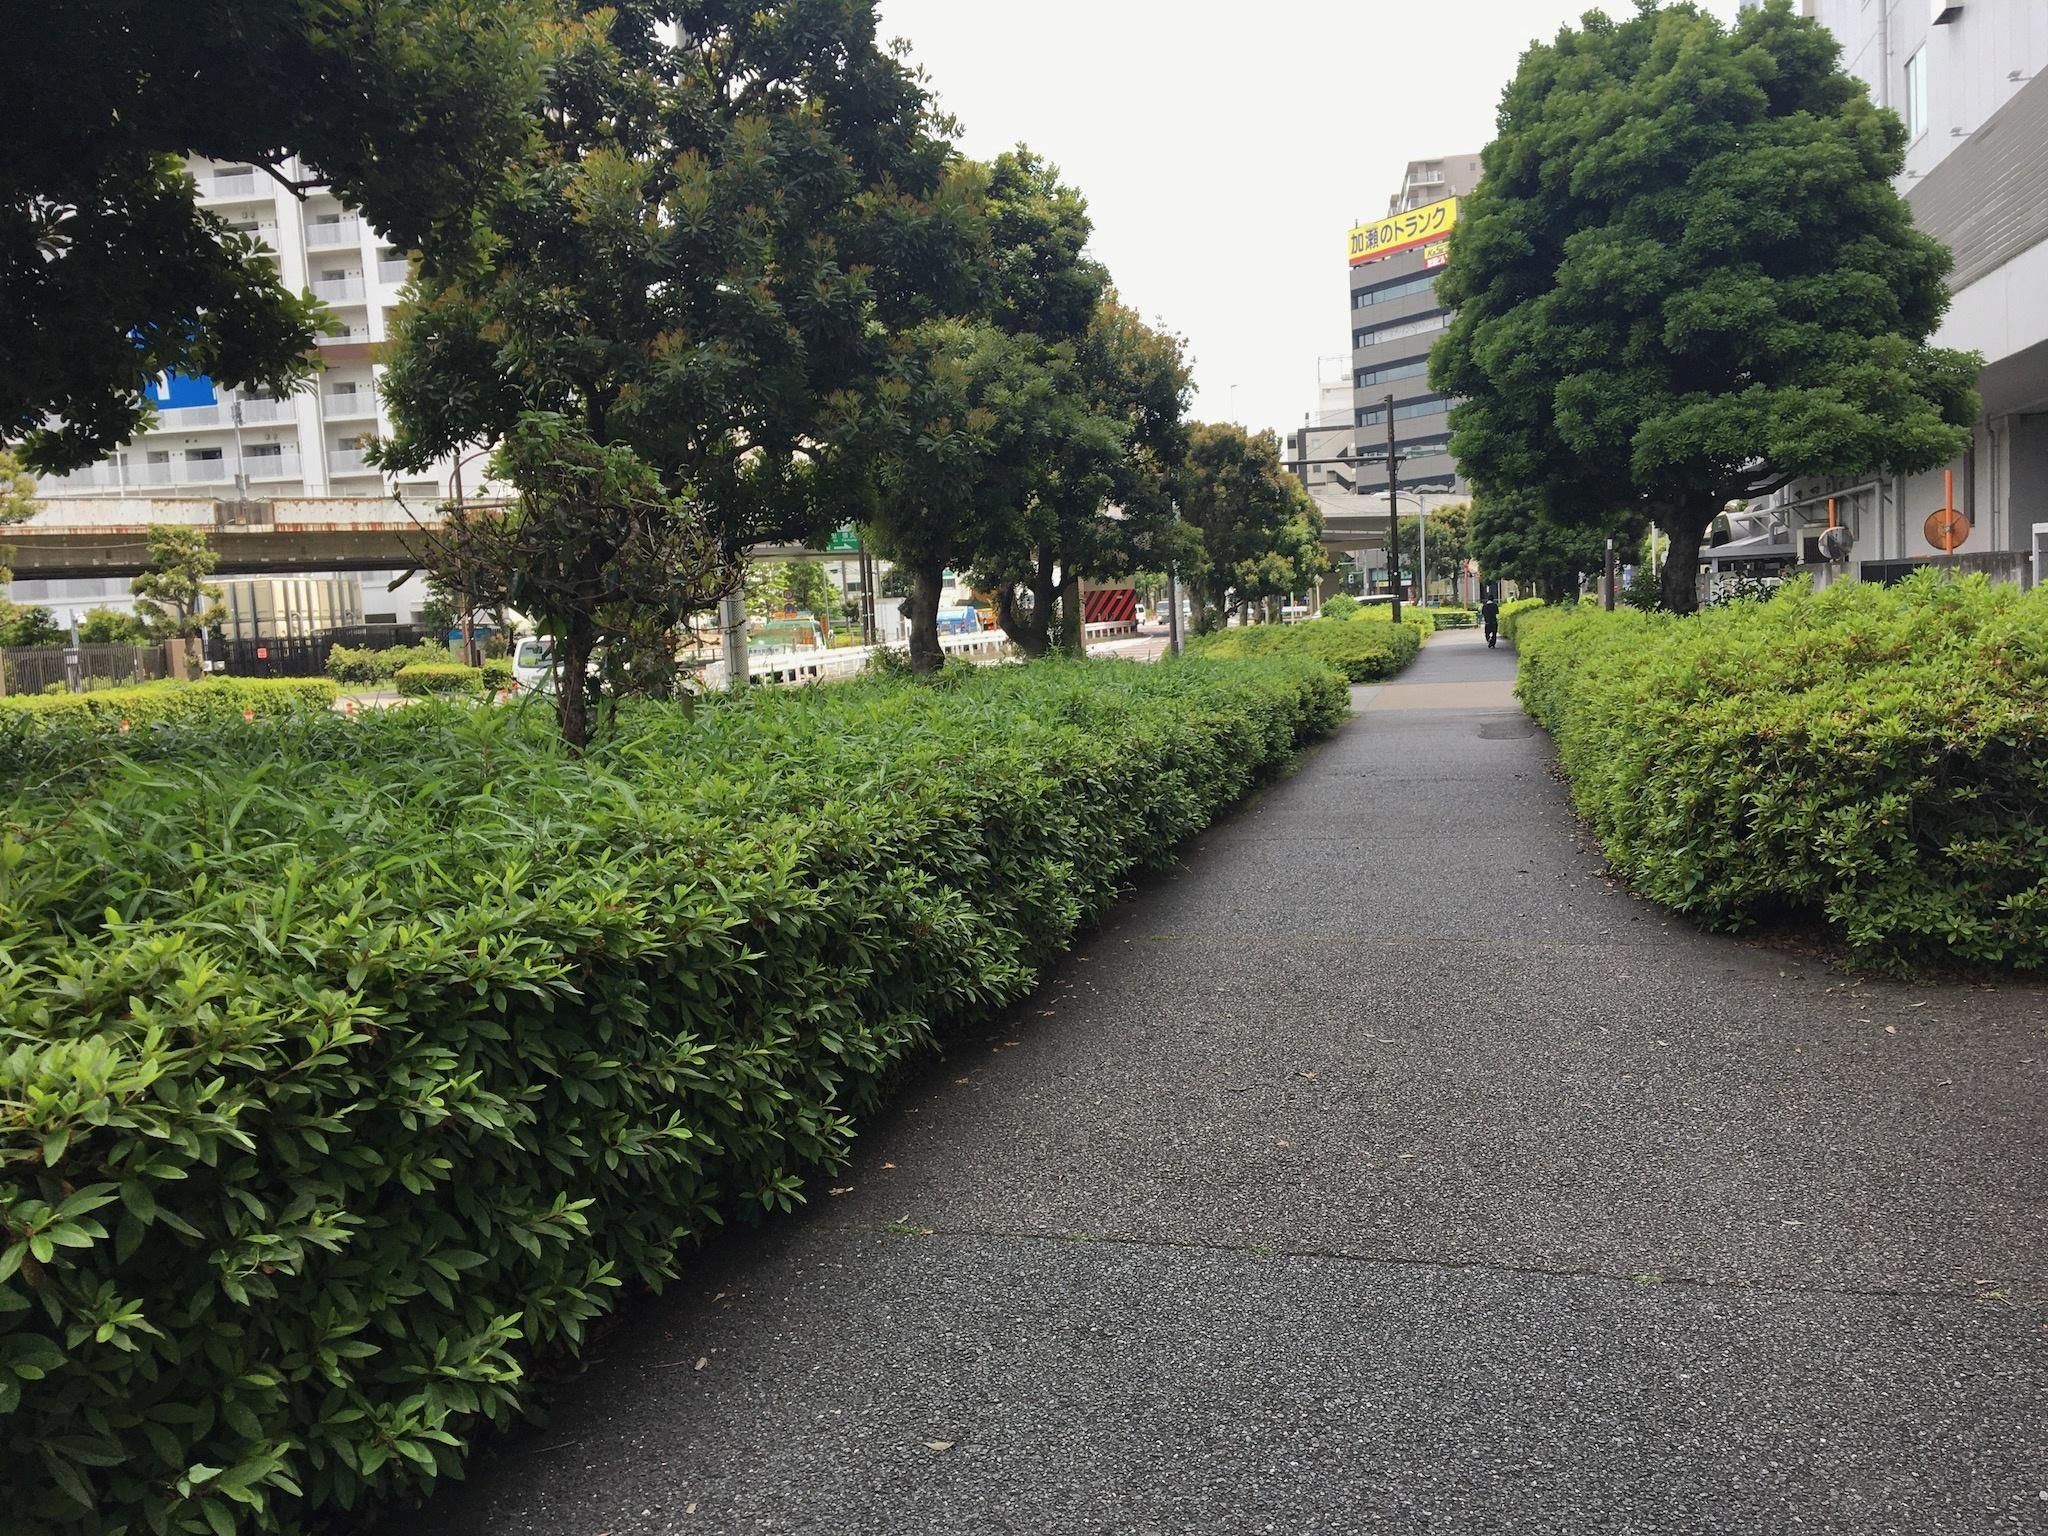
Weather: clear
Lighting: day
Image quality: slightly poor
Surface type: walking surface
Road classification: cycleway
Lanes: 2
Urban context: urban centre
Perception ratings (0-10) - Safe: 7.23, Lively: 7.08, Beautiful: 9.53, Boring: 2.94, Depressing: 4.6, Wealthy: 7.43